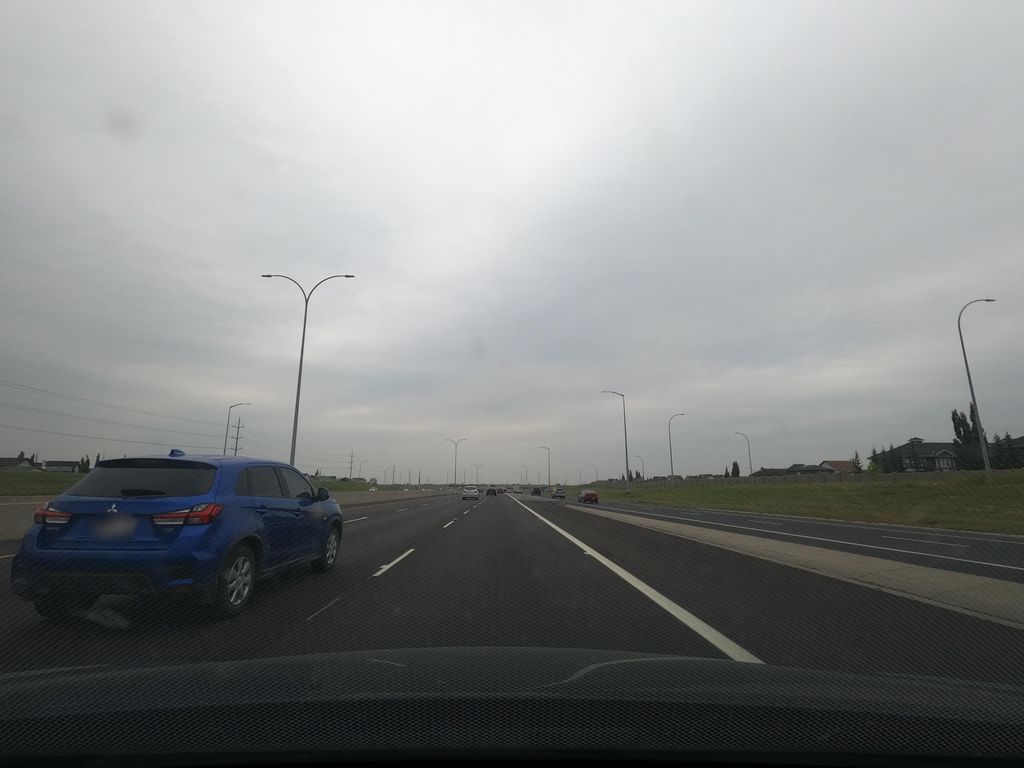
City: calgary